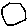
Label: hexagon